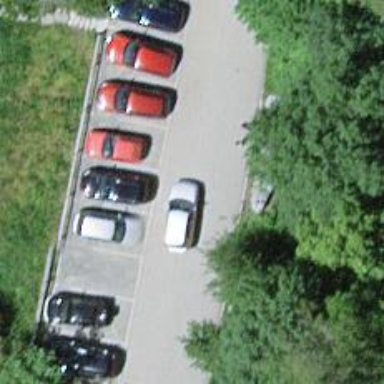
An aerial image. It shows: Parking area with surface.